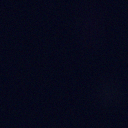
Screen state: off